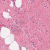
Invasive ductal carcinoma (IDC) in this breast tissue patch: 0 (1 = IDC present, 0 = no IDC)